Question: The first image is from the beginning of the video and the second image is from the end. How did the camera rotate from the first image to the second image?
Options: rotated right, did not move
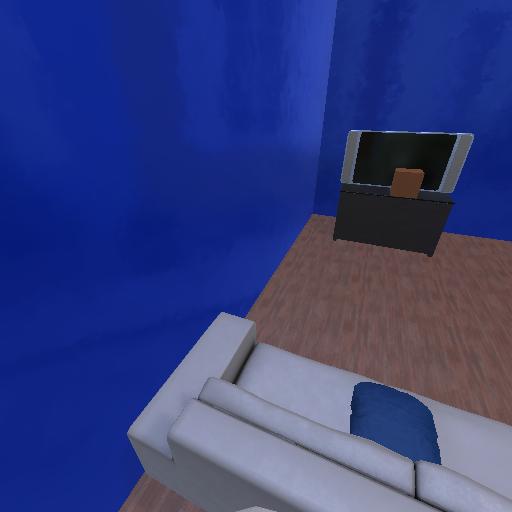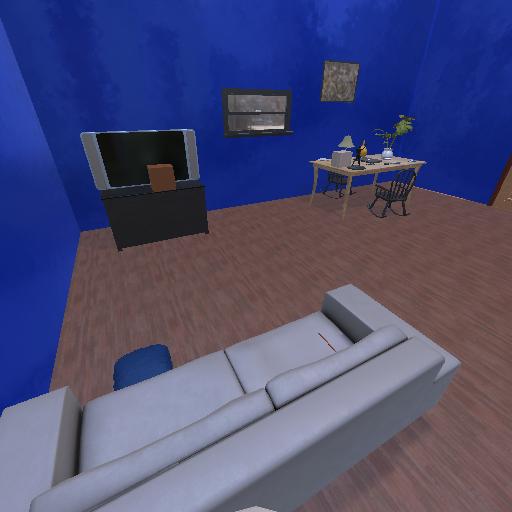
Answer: rotated right